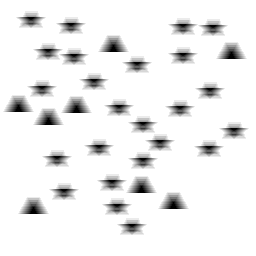
Squares: 0
Triangles: 8
Stars: 24
Total shapes: 32